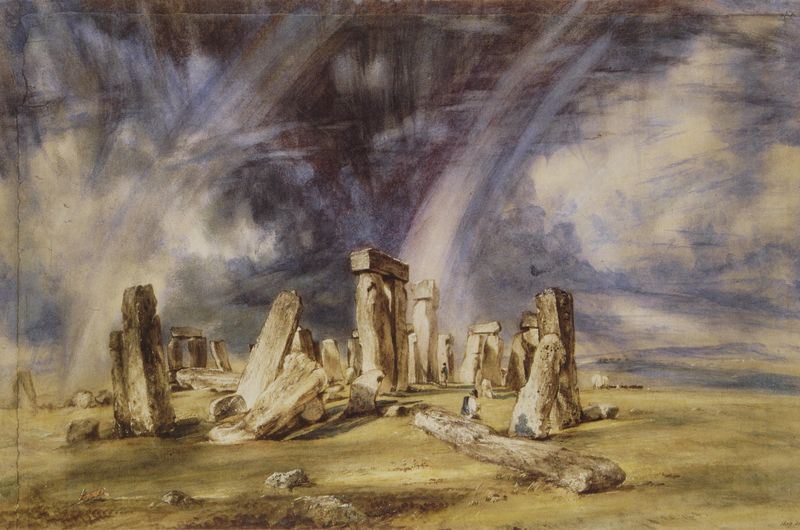
Titel: Stonehenge
Künstler: John Constable
Standort: London
Institution: Victoria & Albert Museum
Schlagwörter: berg, blau, dunkel, felsen, gemälde, gestein, gewitter, himmel, mann, schatten, vogel, weiß, wolken, aquarell, gelb, grün, impressionismus, landschaft, menschen, ocker, sand, abend, bewegung, braun, grau, hell, kreide, licht, nacht, pastell, pfeiler, schwarz, säulen, ölbild, gras, rasen, wiese, wolke, beige, alt, blass, mensch, stehen, stein, steine, bild, öl, ebene, einsamkeit, erde, feld, horizont, hügel, natur, weite, wind, einsam, pastos, boden, dunkelheit, stehend, person, england, kreis, helldunkel, farbig, küste, liegen, zwei, berge, fels, gebirge, wüste, dorf, farbe, gelände, lila, schattierung, violett, landschaftsmalerei, wasserfarbe, linien, romantik, orkan, querformat, sturm, turner, untergang, unwetter, wetter, zerstörung, duktus, dunkelblau, streifen, stimmung, liegend, fallen, steppe, menschenleer, striche, surreal, tor, regen, bögen, verfall, ruine, religion, explosion, strahlen, himmeö, ödnis, denkmal, groß, bedrohlich, wässrig, ruinen, pinselstrich, architrav, rom, senkrecht, maserung, quader, verwischt, architrave, grab, expressiv, mystisch, mythos, sage, dramatik, zeichnerisch, griechenland, zerstört, wut, steintor, atmosphäre, tempel, brocken, plateau, heiligtum, grabstätte, fahrer, welt, zorn, mystik, unheimlich, bau, umgefallen, ritual, ruinös, verfallen, legende, monument, umgestürzt, magie, schottland, zerfallen, steinquader, archäologie, regenbogen, steinblöcke, kult, blöcke, laboratorium, keltisch, rundlich, unwirklich, steinzeit, astronomie, fatamorgana, komet, kelten, weltuntergang, gekippt, urgeschichte, frühgeschichte, runie, basalt, monolithen, germanen, transzendenz, wolkw, menhire, einschlag, kultstätte, uralt, stätte, wischtechnik, monolith, formationen, nachtblau, monolithe, hünen, wolkwn, naturerscheinung, druiden, vorgeschichte, steingräber, steinkreis, stone, stonehenge, stonehendge, astronimoe, basaltsteine, bronzezeit, dystopie, einschläge, gewalten, menhir, pinselfahrer, steinalt, stonehange, unsrel, wurt, mmel, ün, drohlich, tern, stonhenge, henge, megalith, englandd, hynen, stones, stonehedge, circle, stoneage